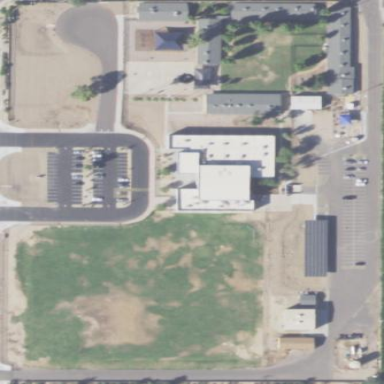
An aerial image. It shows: School.